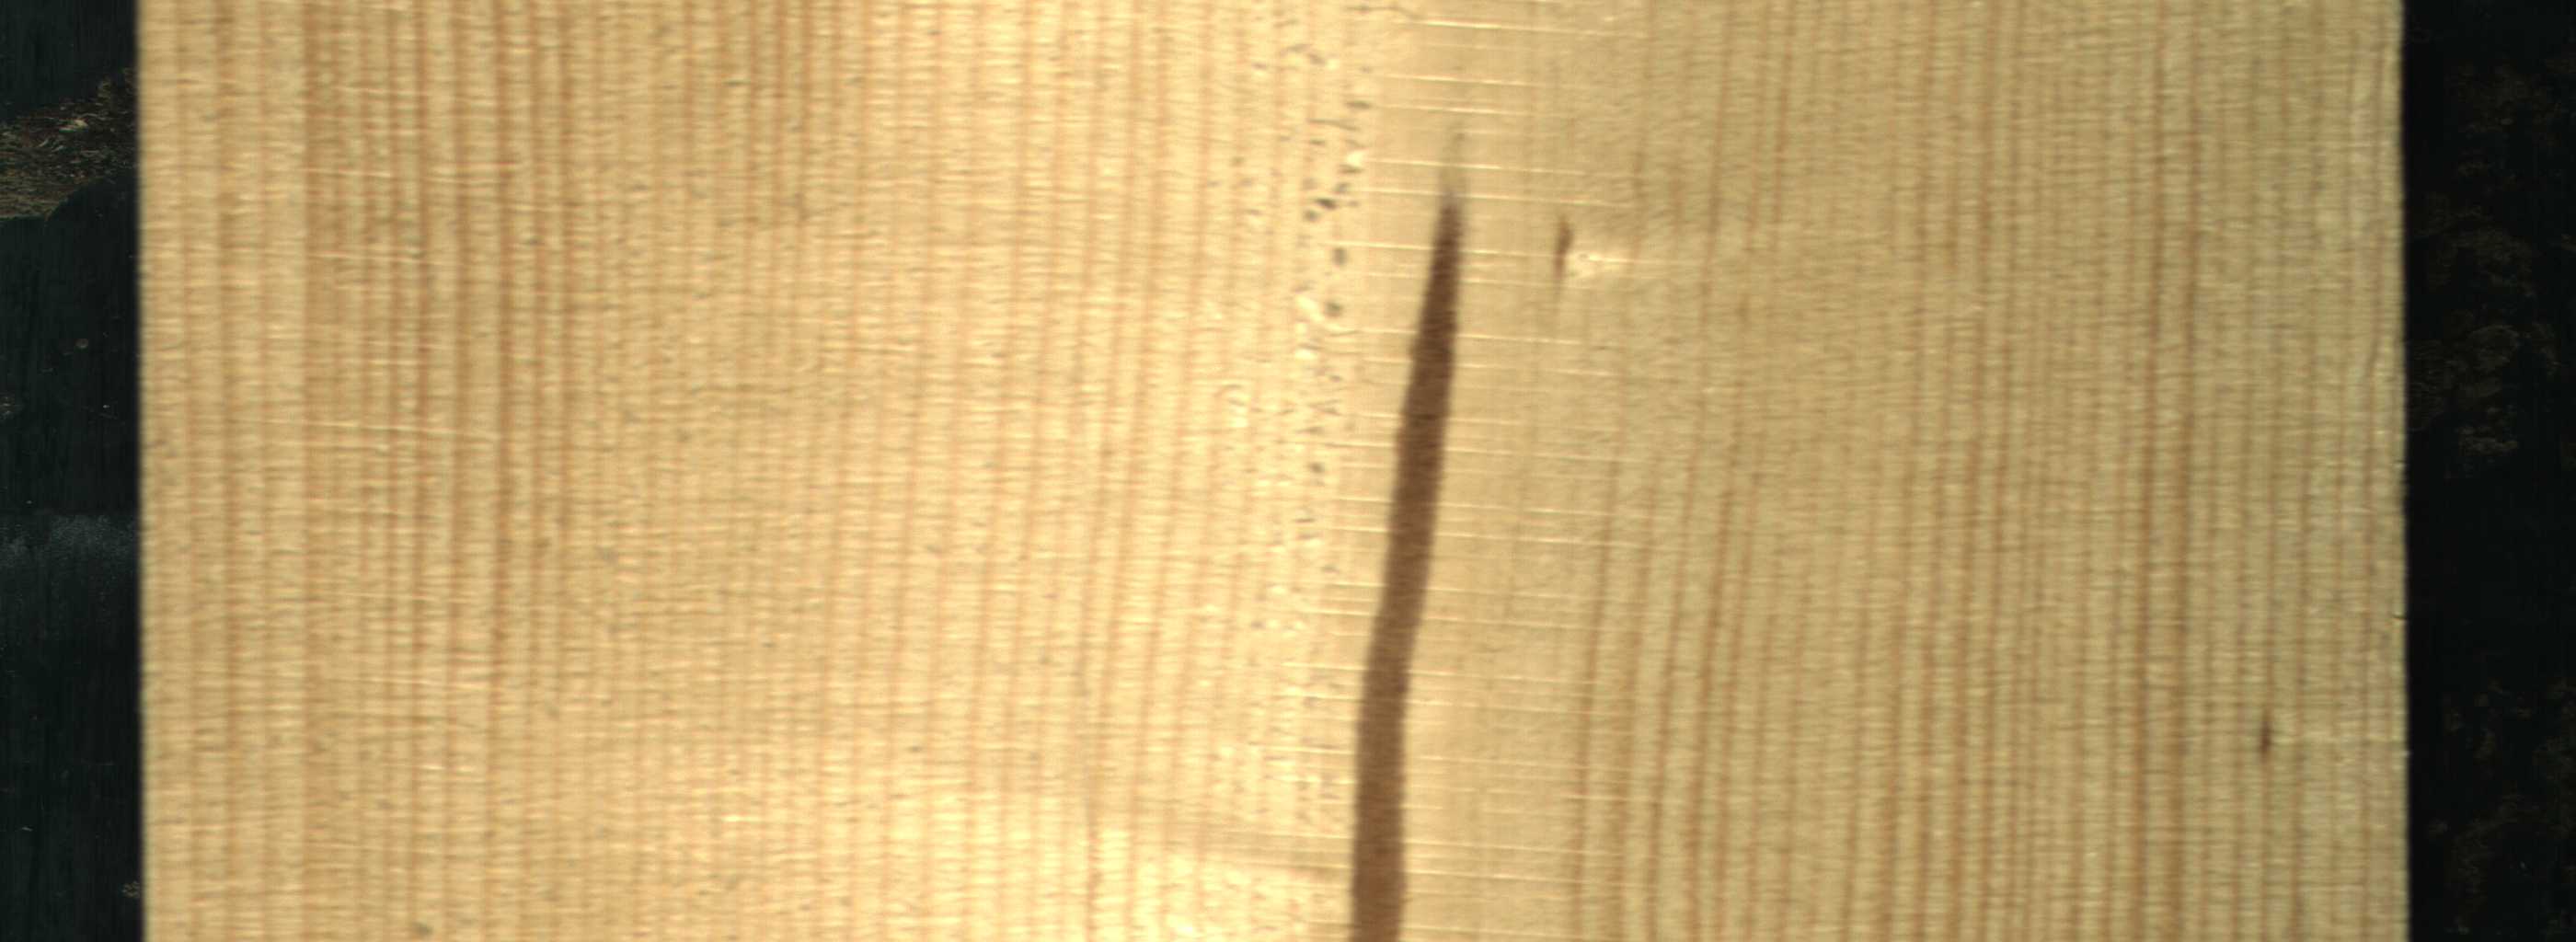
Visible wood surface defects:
Marrow